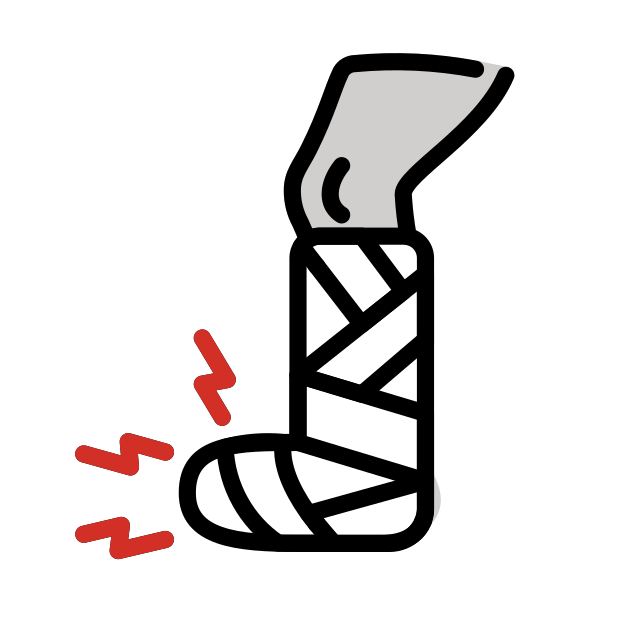
fracture leg